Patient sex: M
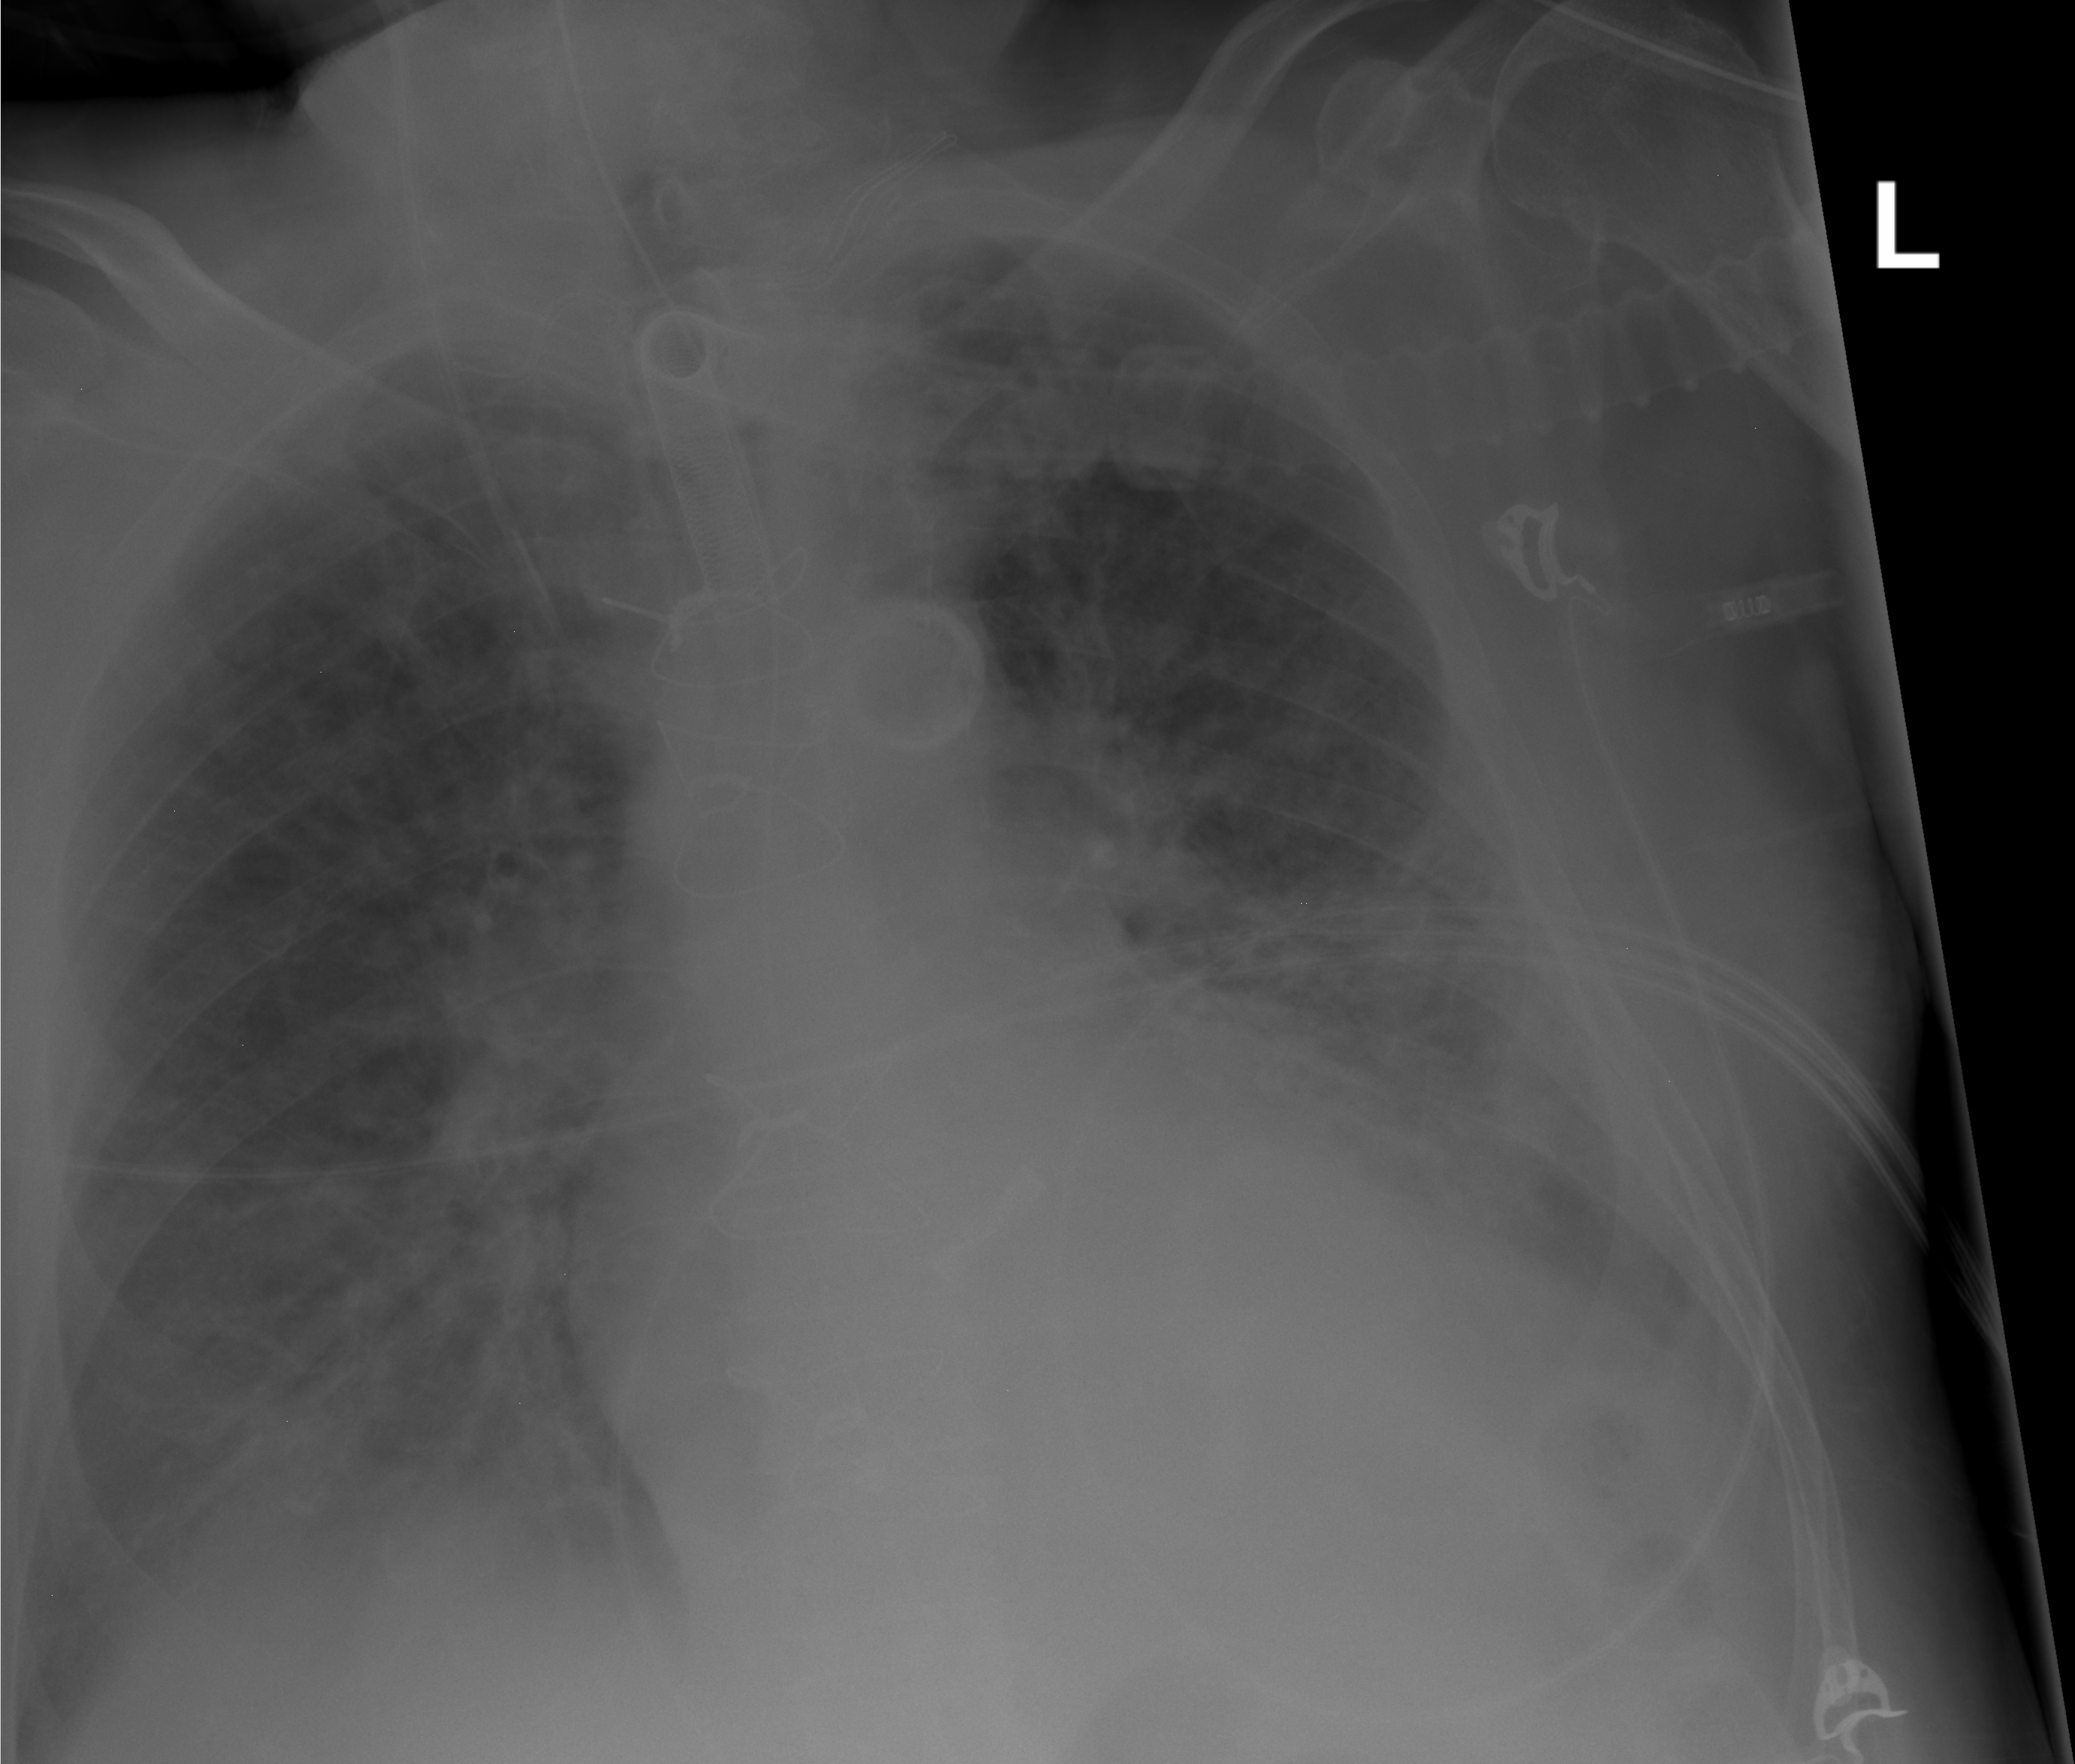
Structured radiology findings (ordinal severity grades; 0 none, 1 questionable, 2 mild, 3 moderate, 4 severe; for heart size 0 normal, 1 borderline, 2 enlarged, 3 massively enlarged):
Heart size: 2
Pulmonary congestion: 3
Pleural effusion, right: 2
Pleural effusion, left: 2
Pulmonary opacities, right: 2
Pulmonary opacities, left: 2
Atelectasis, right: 2
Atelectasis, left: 2